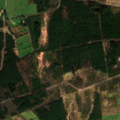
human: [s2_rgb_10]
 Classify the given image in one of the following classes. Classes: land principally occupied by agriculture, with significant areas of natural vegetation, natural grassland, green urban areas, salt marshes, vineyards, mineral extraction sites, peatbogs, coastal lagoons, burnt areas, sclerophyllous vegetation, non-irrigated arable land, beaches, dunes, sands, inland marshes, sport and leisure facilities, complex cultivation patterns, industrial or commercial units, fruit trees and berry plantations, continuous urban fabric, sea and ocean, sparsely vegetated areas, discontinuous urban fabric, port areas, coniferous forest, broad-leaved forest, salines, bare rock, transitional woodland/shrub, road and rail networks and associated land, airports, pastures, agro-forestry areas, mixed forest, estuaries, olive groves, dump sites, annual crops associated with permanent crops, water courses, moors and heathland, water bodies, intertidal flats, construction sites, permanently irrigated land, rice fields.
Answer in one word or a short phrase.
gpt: pastures, coniferous forest, transitional woodland/shrub